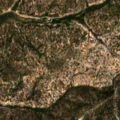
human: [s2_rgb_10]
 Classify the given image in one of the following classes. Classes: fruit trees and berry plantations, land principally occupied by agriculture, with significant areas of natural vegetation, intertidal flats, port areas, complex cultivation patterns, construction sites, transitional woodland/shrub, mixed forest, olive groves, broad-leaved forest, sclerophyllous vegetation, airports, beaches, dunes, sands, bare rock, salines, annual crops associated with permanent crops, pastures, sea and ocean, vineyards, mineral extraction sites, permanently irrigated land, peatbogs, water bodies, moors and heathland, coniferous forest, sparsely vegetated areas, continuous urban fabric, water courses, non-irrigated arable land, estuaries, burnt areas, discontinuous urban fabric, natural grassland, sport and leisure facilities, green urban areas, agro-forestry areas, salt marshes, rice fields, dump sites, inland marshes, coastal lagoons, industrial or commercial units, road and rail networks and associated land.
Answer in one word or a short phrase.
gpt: non-irrigated arable land, broad-leaved forest, transitional woodland/shrub